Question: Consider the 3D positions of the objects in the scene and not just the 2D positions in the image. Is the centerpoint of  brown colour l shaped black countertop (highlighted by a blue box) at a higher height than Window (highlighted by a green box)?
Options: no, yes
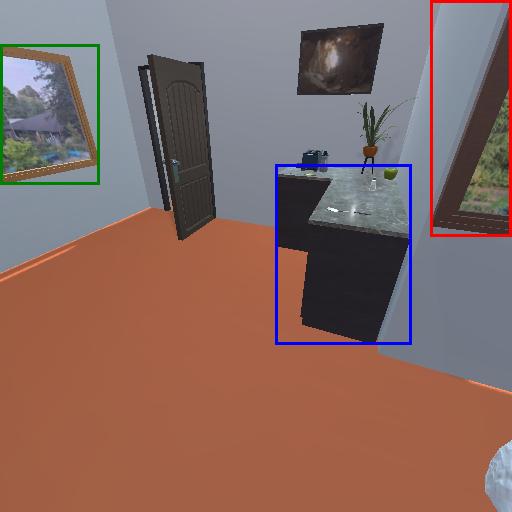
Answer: no